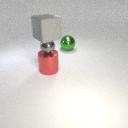
large red metal cylinder in front of large green metal sphere